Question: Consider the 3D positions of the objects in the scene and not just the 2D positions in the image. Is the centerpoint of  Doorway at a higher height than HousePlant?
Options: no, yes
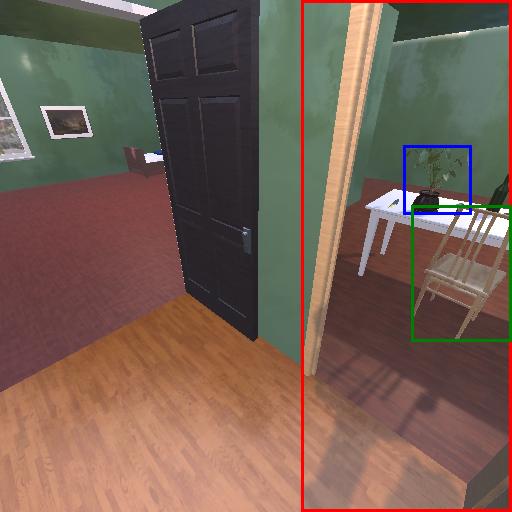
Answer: no